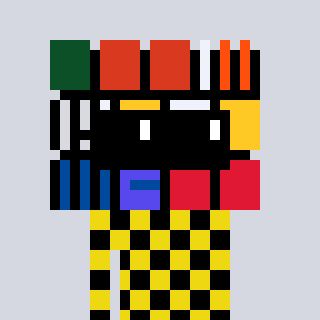
a pixel art character with square black sunglasses, a abstract-shaped head and a yellow-colored body on a cool background